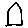
Label: house